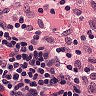
Metastatic tissue present: no